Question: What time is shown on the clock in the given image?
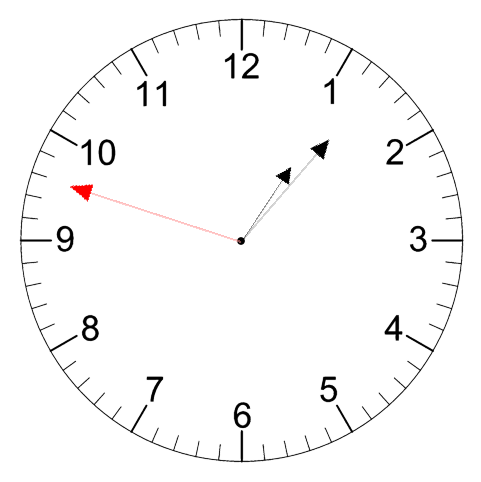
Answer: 01:06:48